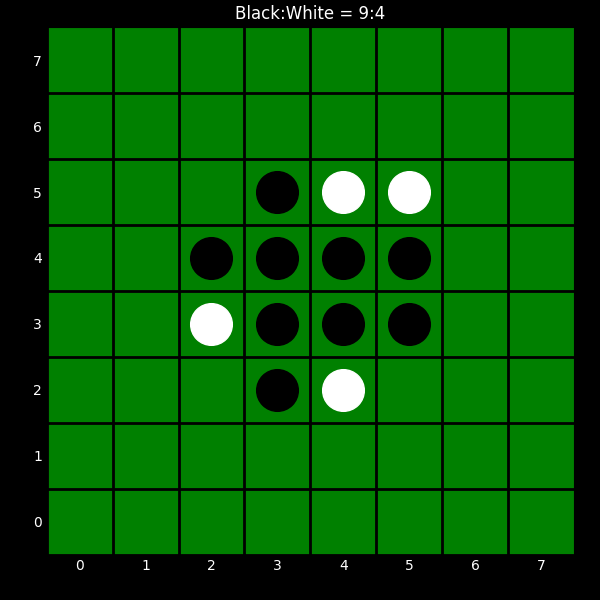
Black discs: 9
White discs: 4